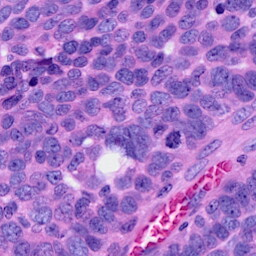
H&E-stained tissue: Ovarian